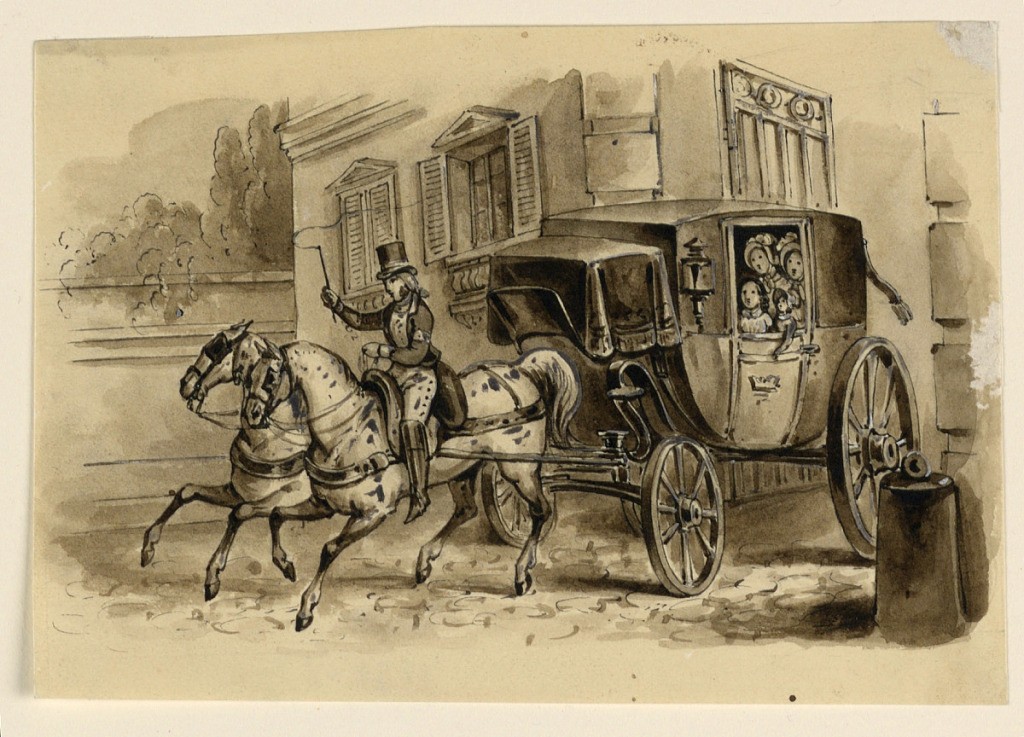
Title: The Departure
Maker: Victor Vincent Adam, French, 1801 – 1866
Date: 1835-1840
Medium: Graphite, pen and bistre ink, brush and ink wash, brush and white heightening on cream-colored paper
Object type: Drawing
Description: A coach passes the gate to a villa. Two girls, each with a doll in her lap, are seen in the coach. A crown is painted on the coach door.